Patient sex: M
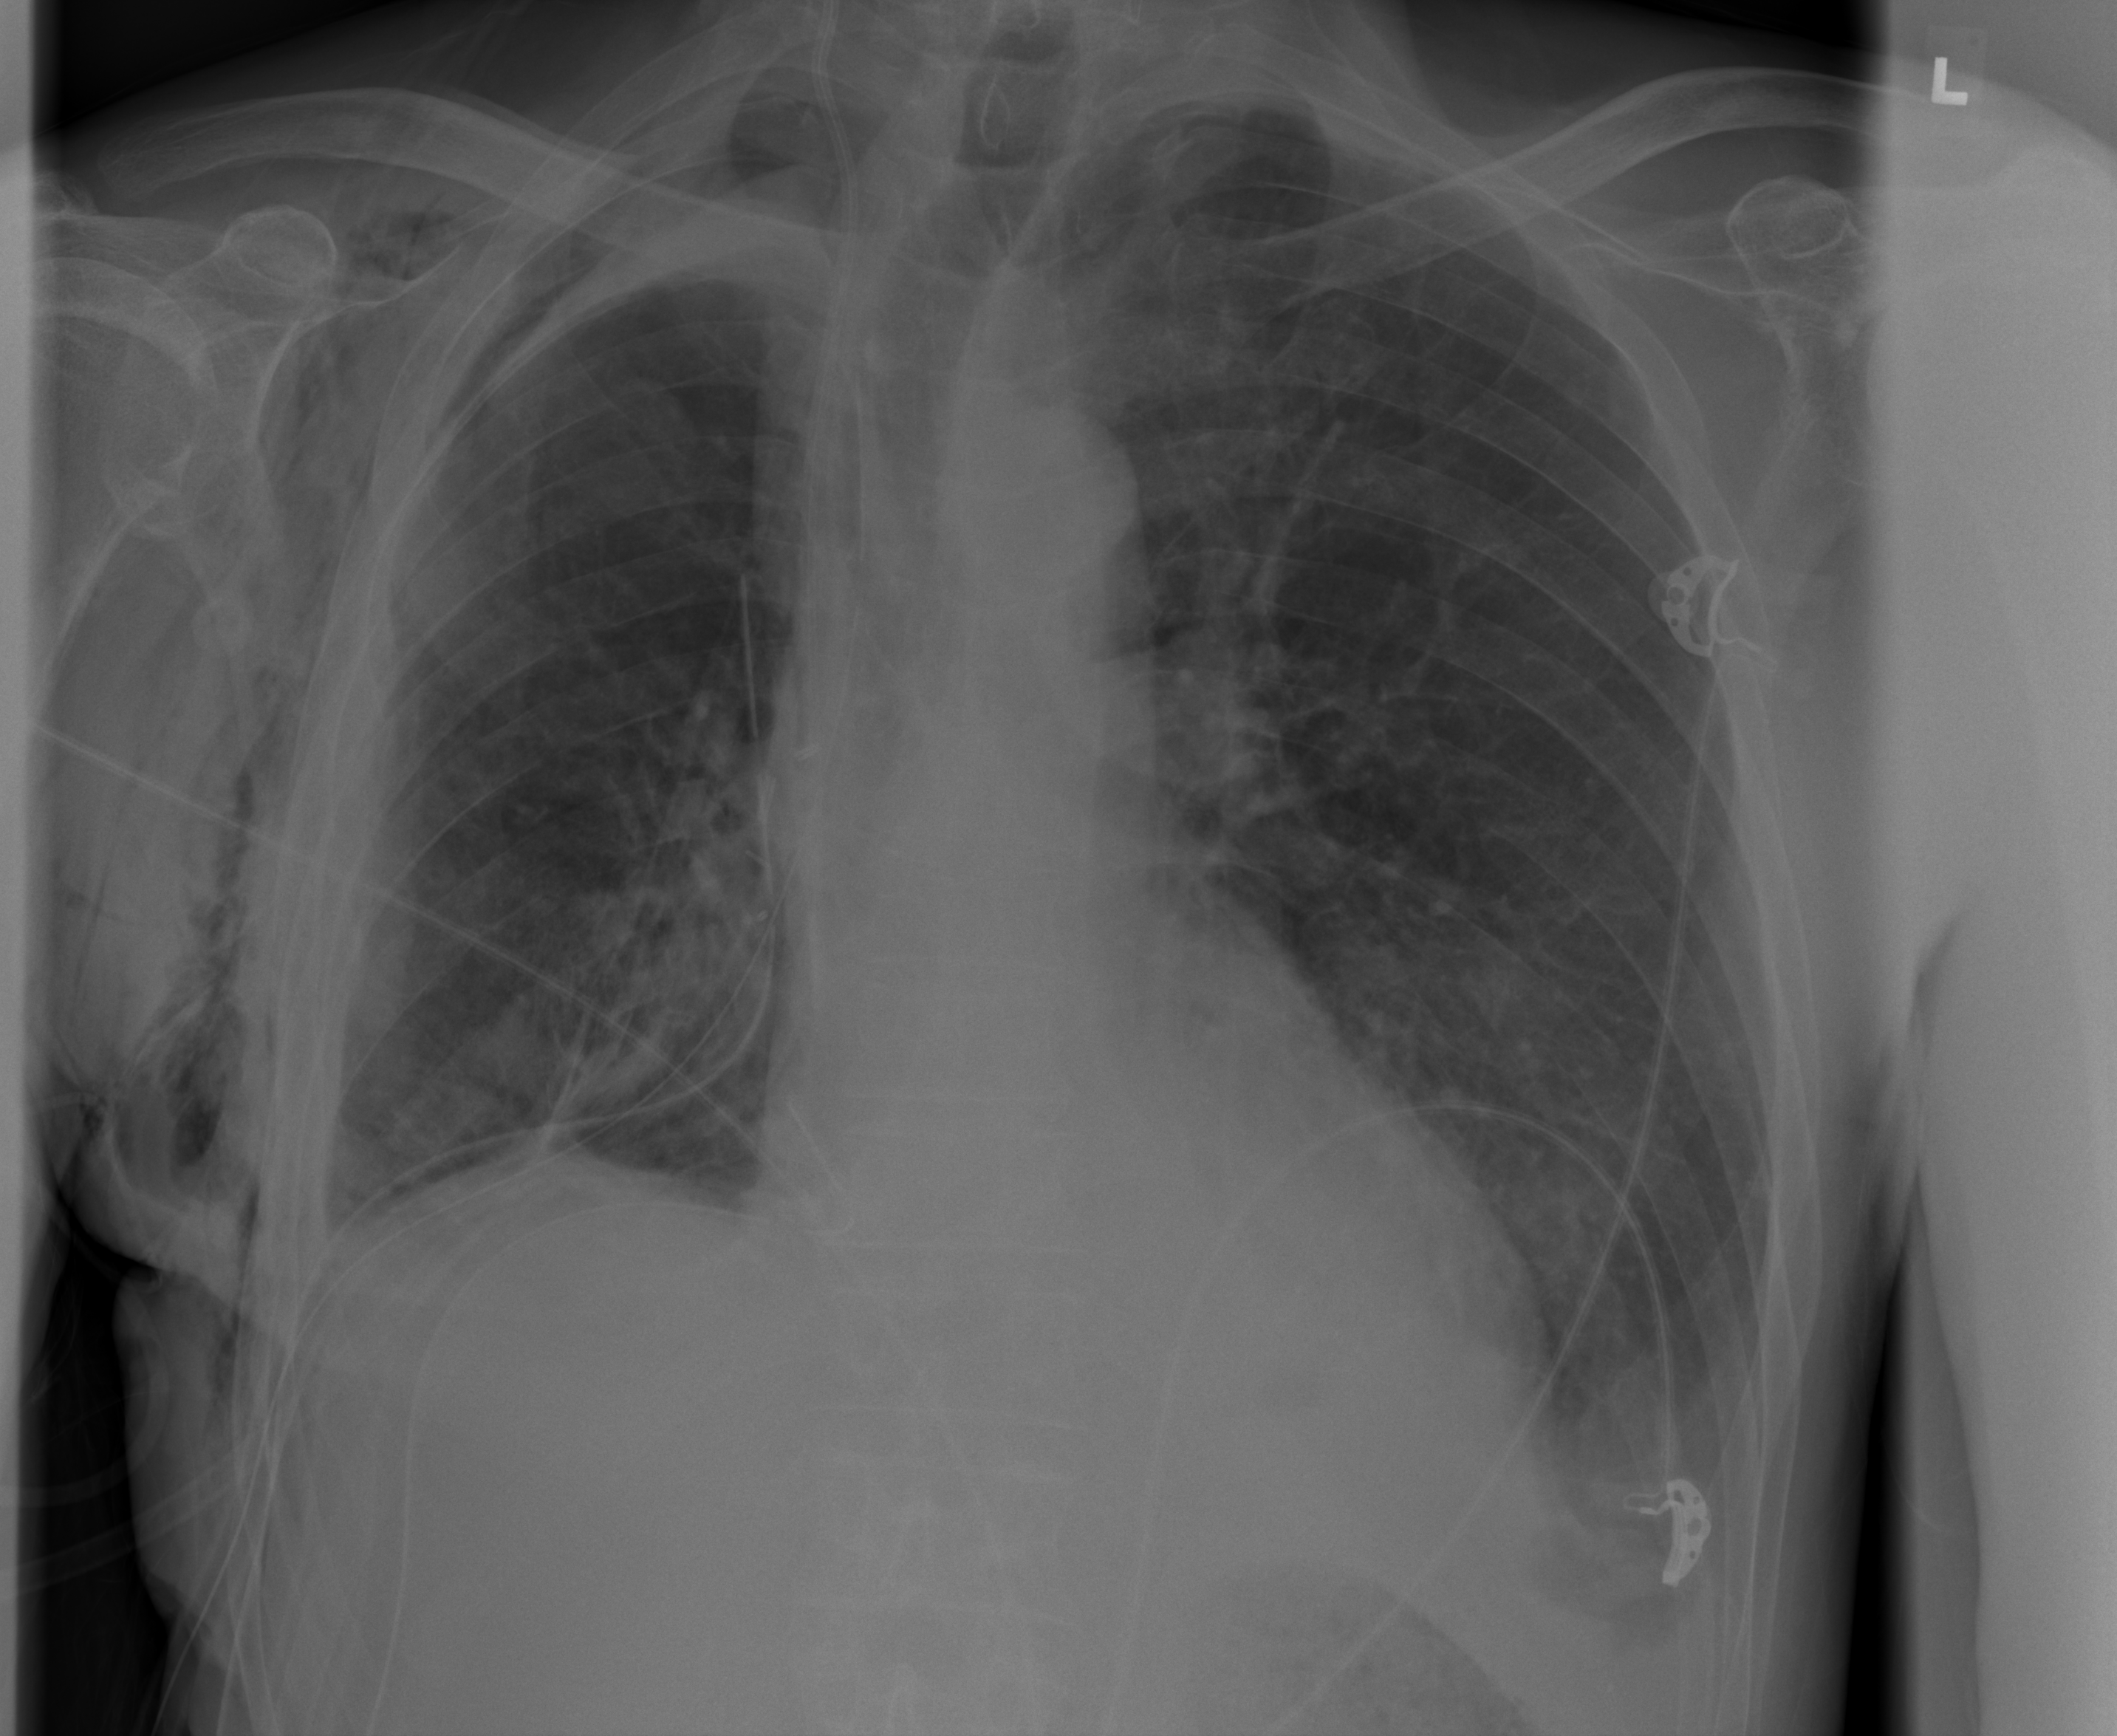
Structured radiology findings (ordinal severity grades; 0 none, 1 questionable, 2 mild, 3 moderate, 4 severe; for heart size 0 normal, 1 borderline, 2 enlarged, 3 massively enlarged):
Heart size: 0
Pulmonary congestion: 0
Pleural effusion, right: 0
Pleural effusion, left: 2
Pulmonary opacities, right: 0
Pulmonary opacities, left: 0
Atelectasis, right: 3
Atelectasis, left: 0